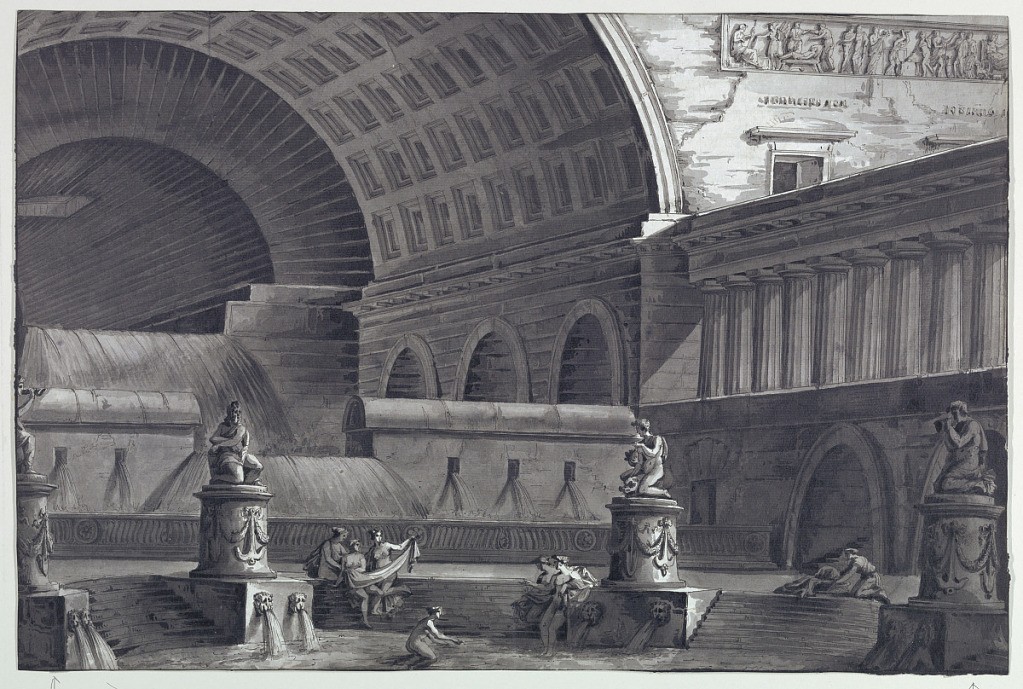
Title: Stage Design, Roman Baths
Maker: Antonio Giuseppe Basoli, Italian, 1774–1843
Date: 1810–30
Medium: Pen and black ink, brush and gray and black wash on paper
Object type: Drawing
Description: Horizontal rectangle. Interior of antique Roman Thermae (baths), richly decorated with coffered ceilings, sculptures, columns, and frieze. Groups of women bathing.